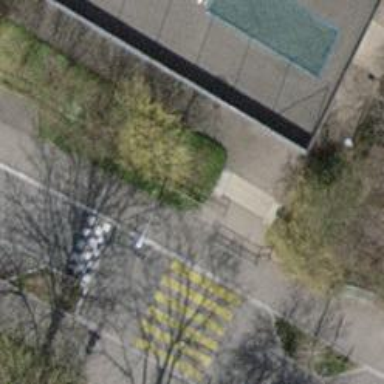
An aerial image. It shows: Asphalt sidewalk along the footway.